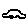
Label: car